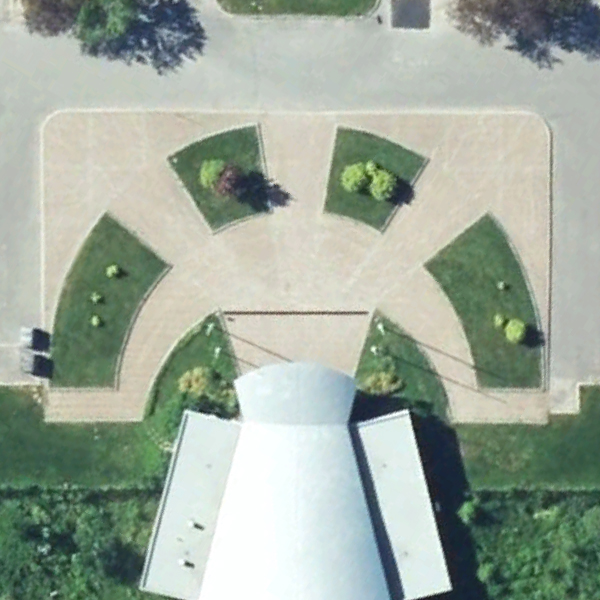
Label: Square